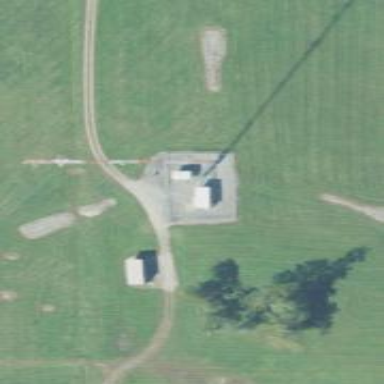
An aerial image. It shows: Mast tower used for communication.